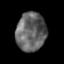
Tissue: skin
Cell type: Epithelial cells
Senescence score: 0.2786
Nuclear area (px): 1125
Mean DAPI intensity: 100.808